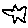
Label: star